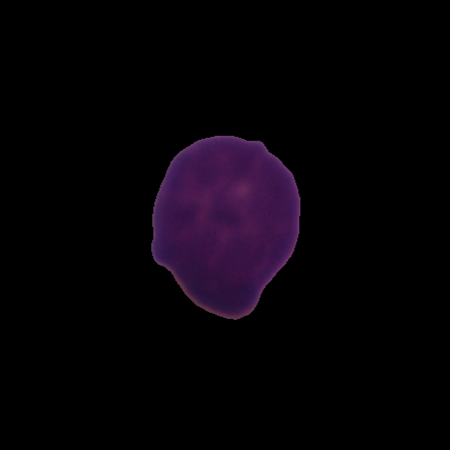
Label: healthy